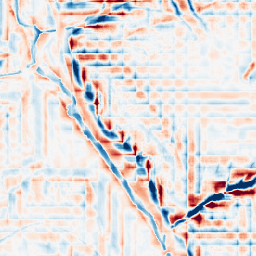
Category: wavelet
Decomposition family: wavelet_dwt
Decomposition parameters: wavelet: db2
level: 4
Upsampling method: quartic
Upsampling parameters: scale: 2
Upsampling scale: 2